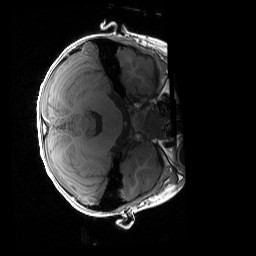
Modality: T1w
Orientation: axial
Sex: male
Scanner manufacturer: siemens
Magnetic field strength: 3 T
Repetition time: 1.9 s
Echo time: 0.00243 s